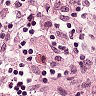
Metastatic tissue present: no